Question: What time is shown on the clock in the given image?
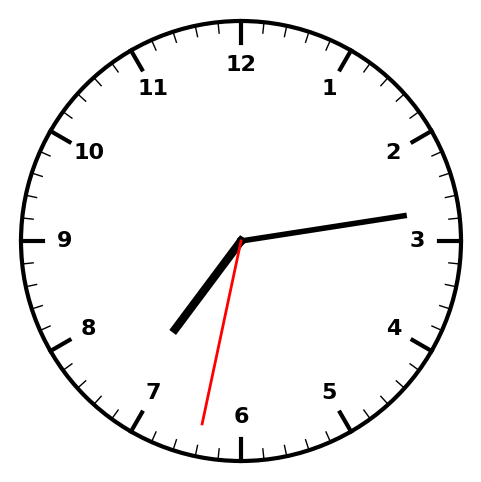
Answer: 07:13:32